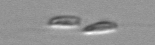
Label: Dinobryon